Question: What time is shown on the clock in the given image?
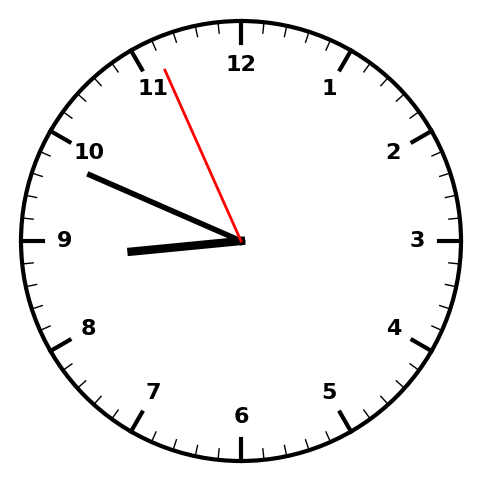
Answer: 08:48:56